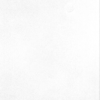
Label: dusty